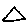
Label: triangle